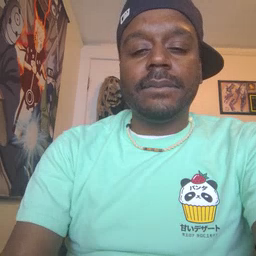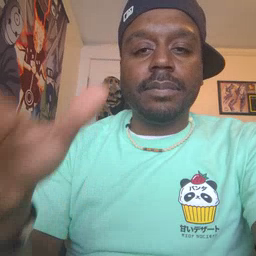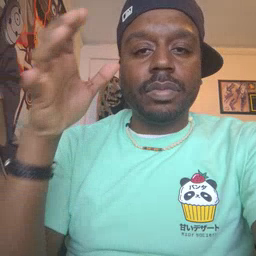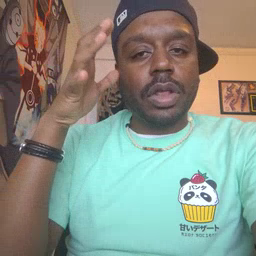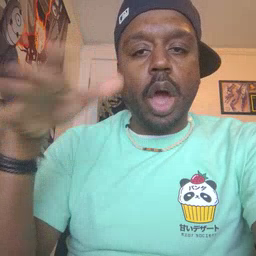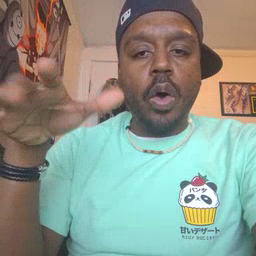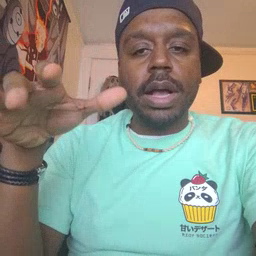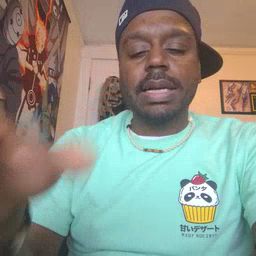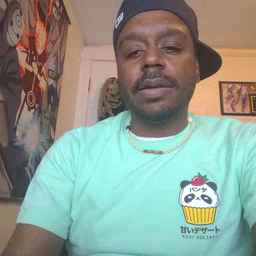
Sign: noisy